Aerial crown-view tile of a tropical tree (Barro Colorado Island, Panama), acquired 20250818:
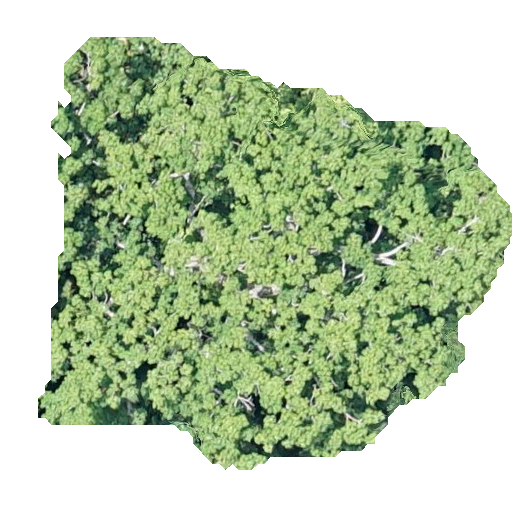
Species: Alseis blackiana
GBIF accepted scientific name: Alseis blackiana
Crown area: 211.455 m²